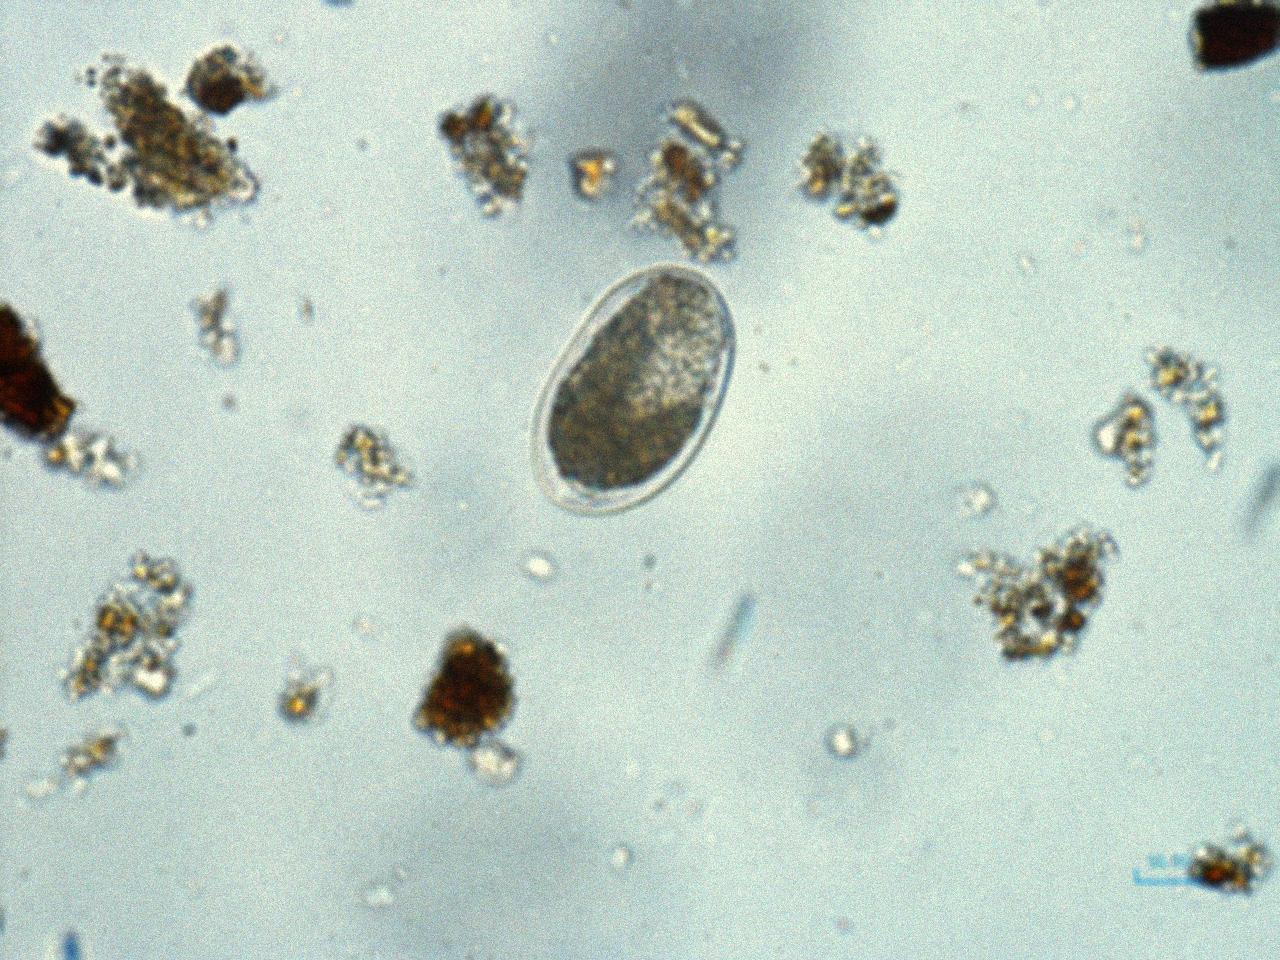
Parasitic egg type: Hookworm egg